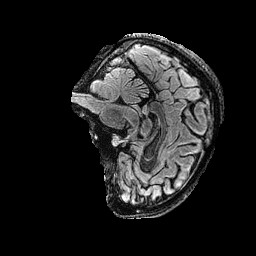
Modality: FLAIR
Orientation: sagittal
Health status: ill
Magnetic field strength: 3 T